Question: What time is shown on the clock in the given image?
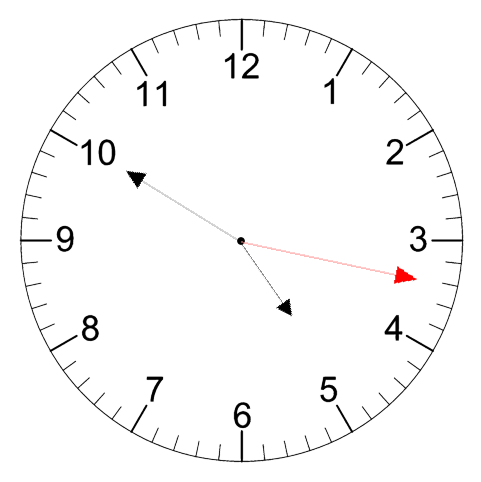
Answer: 04:50:17